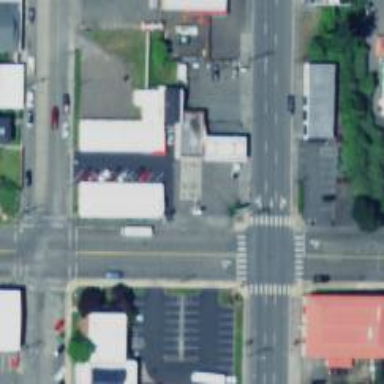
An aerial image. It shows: Marked road crossing.